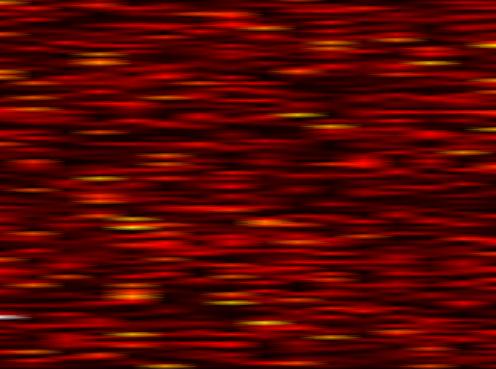
Label: OFDM